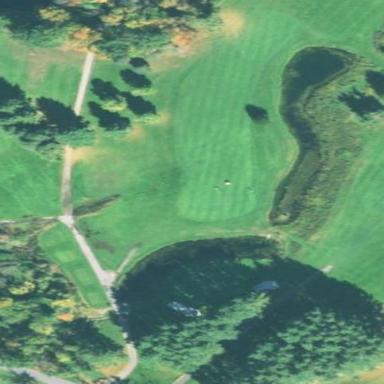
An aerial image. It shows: Golf fairway surrounded by grass.